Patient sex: M
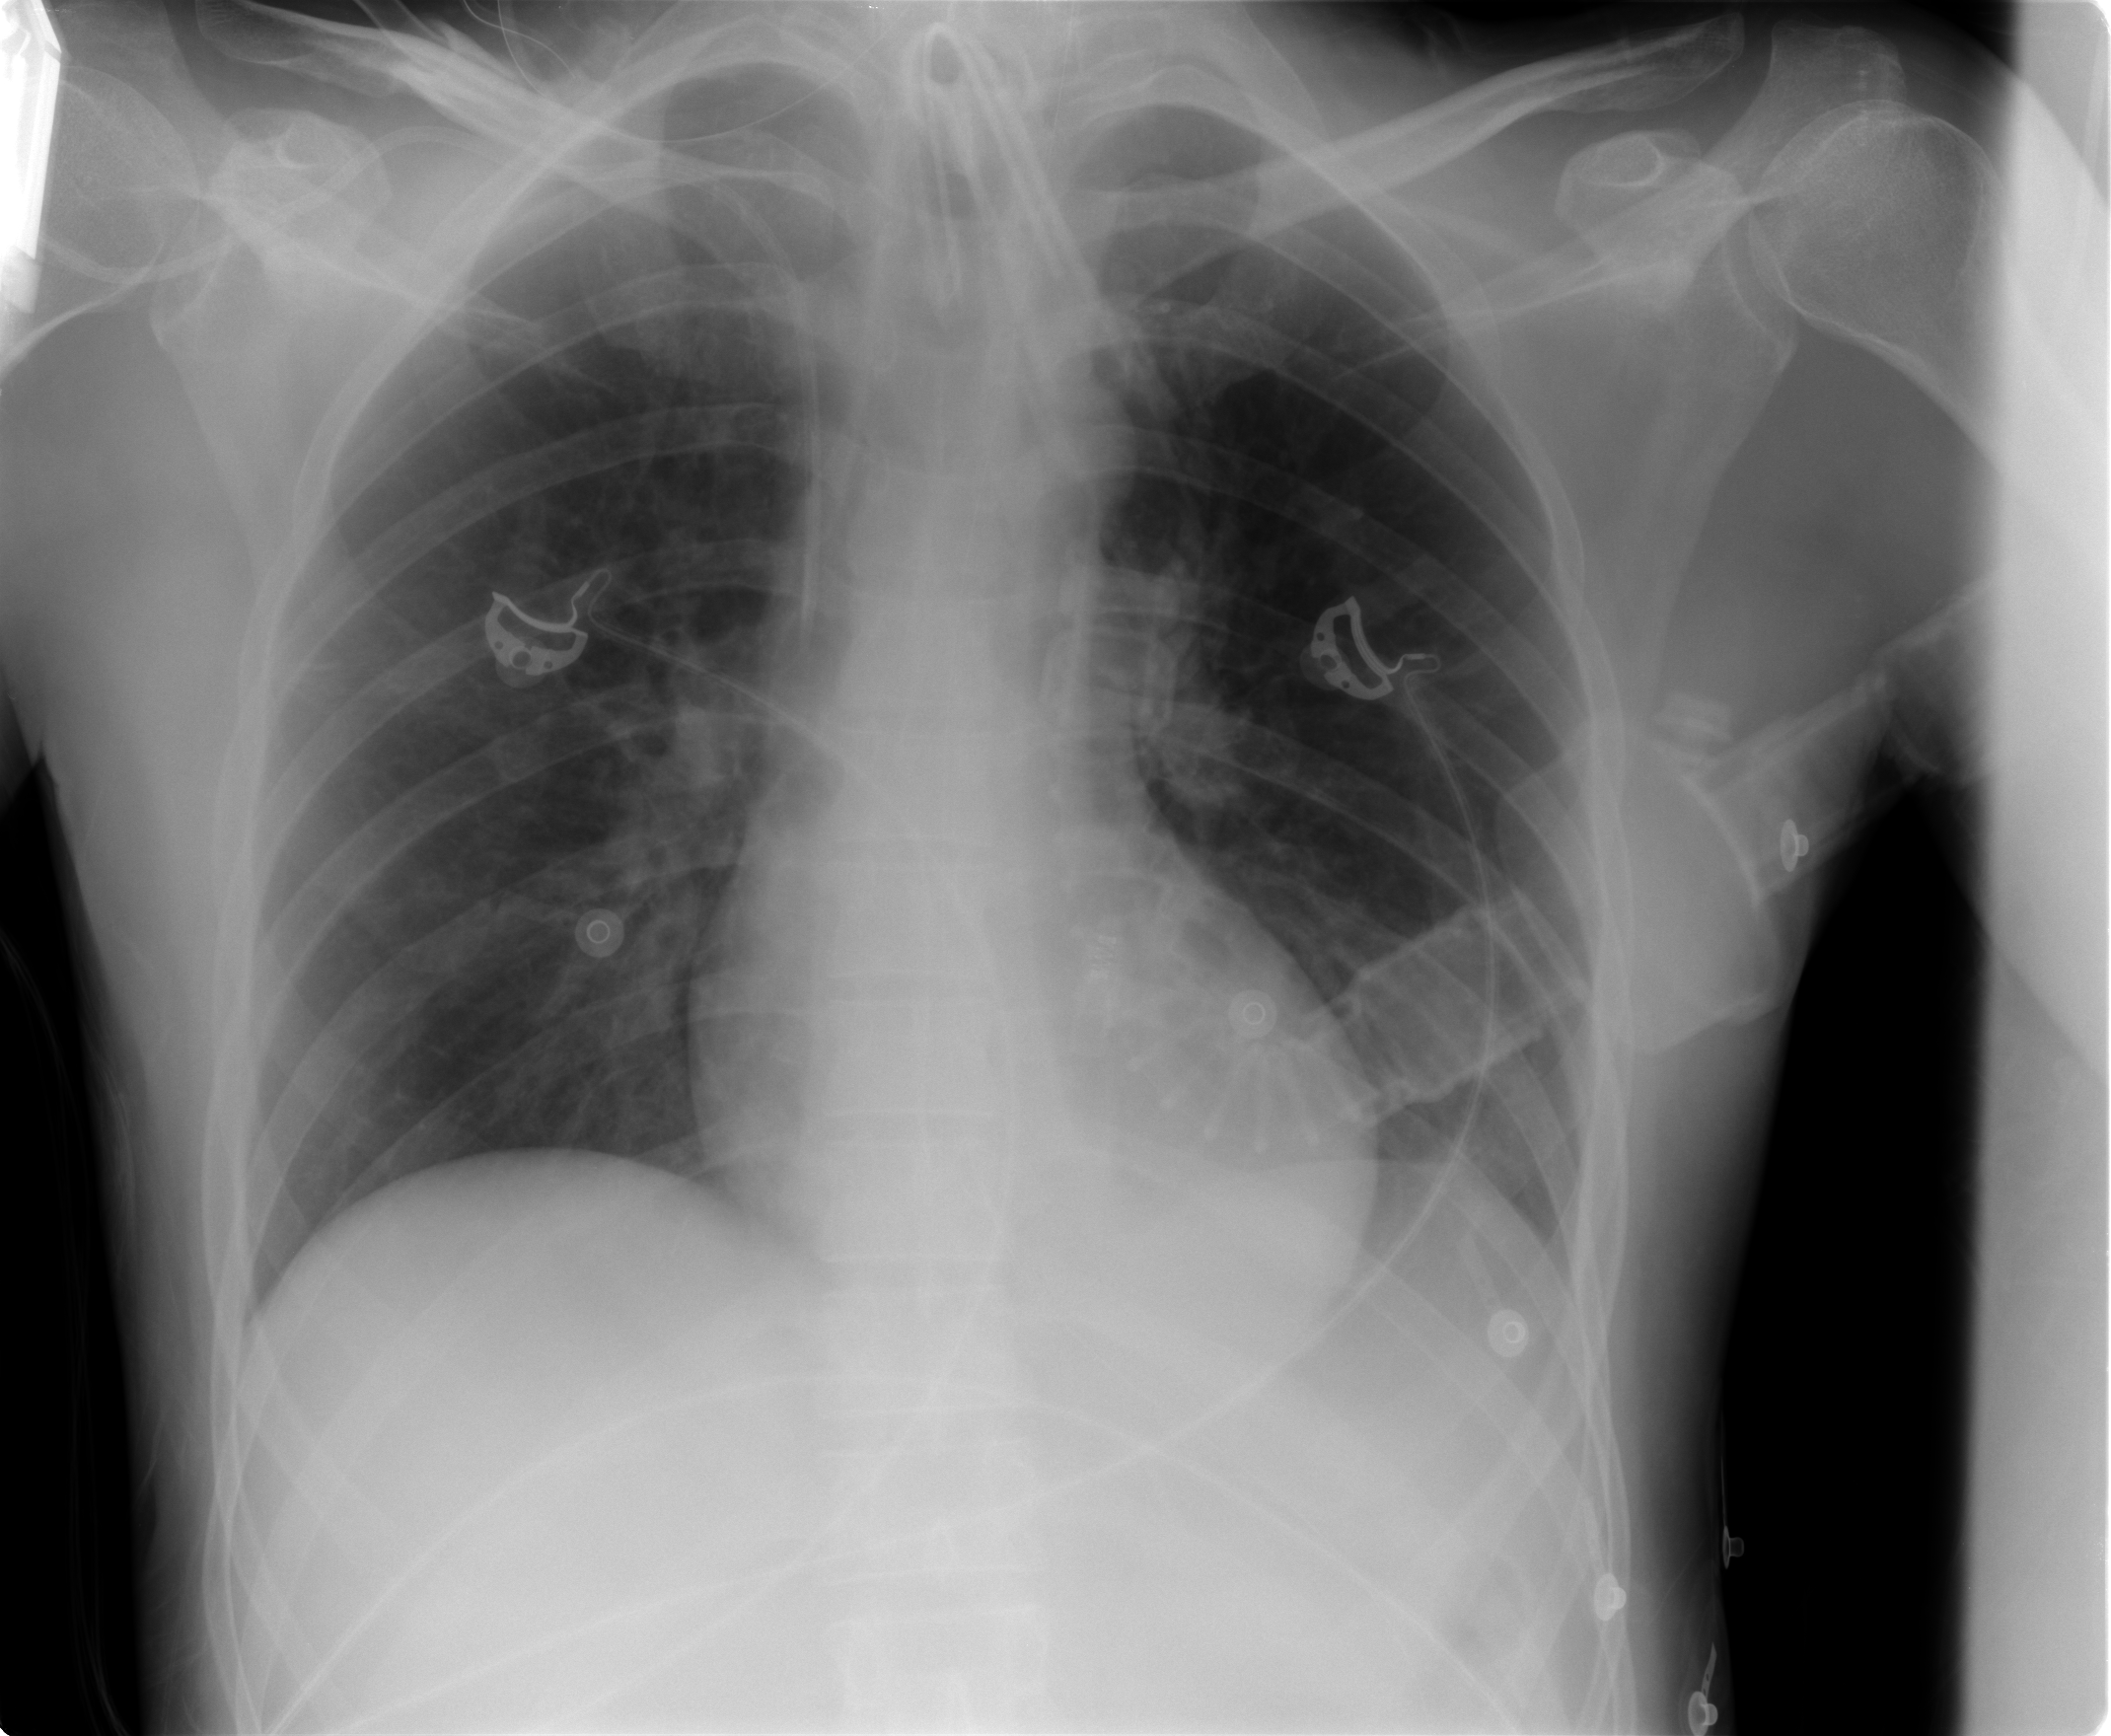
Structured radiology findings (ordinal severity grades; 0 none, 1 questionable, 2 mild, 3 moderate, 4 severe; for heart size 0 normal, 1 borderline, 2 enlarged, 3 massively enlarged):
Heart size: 0
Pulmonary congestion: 1
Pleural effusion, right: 0
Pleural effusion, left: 0
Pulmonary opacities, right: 0
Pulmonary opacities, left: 0
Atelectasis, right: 1
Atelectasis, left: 1